Aerial crown-view tile of a tropical tree (Barro Colorado Island, Panama), acquired 20240611:
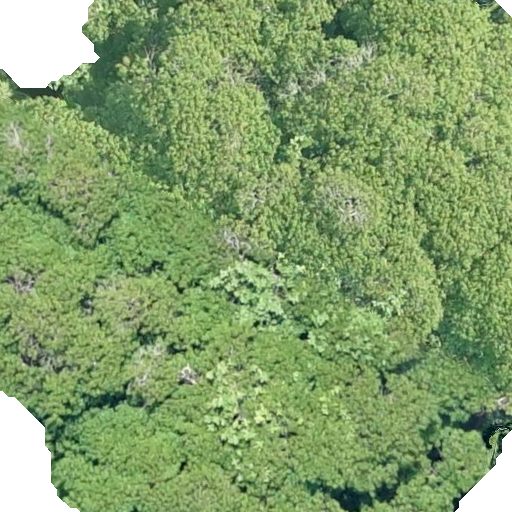
Species: Hura crepitans
GBIF accepted scientific name: Hura crepitans
Crown area: 525.11 m²